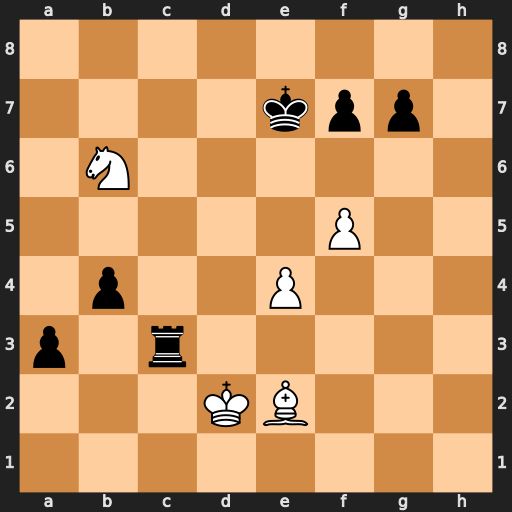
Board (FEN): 8/4kpp1/1N6/5P2/1p2P3/p1r5/3KB3/8
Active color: w
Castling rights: -
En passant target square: -
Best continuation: Nd5+ Kd6 Nxc3